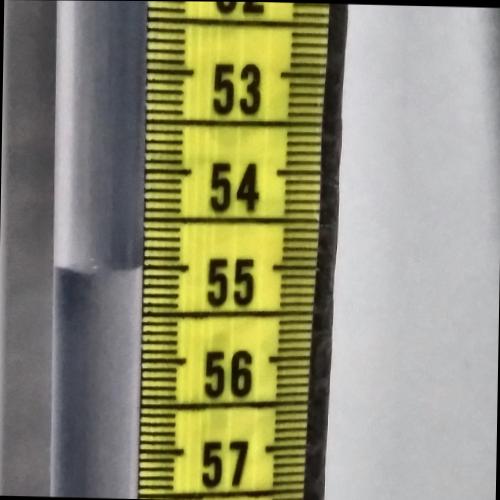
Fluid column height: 55.0 cm